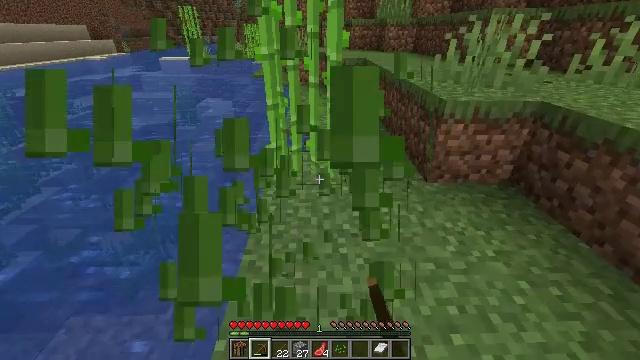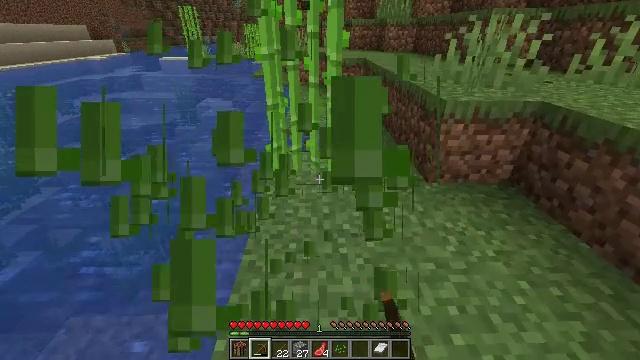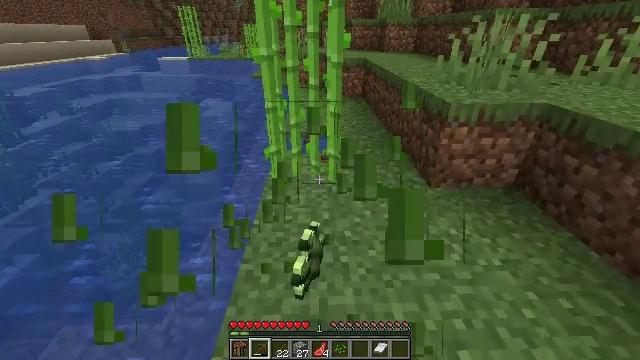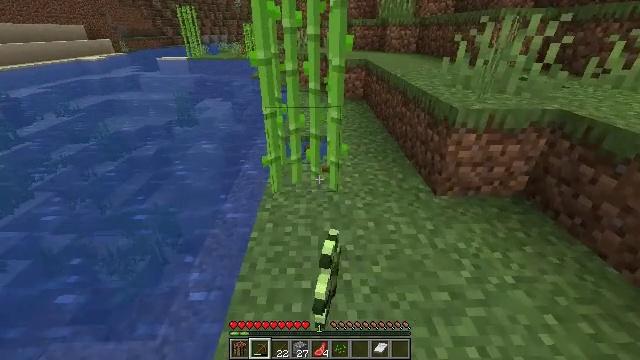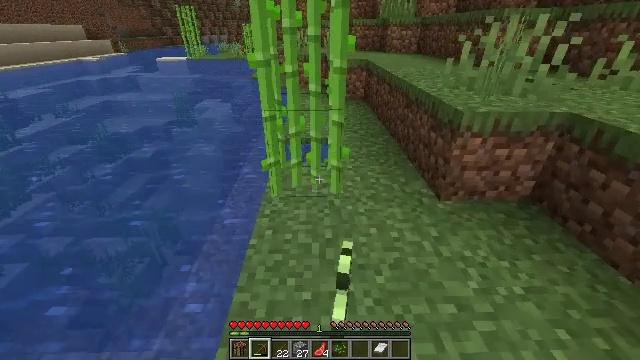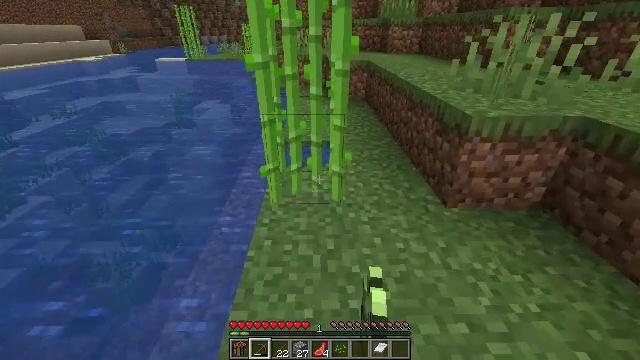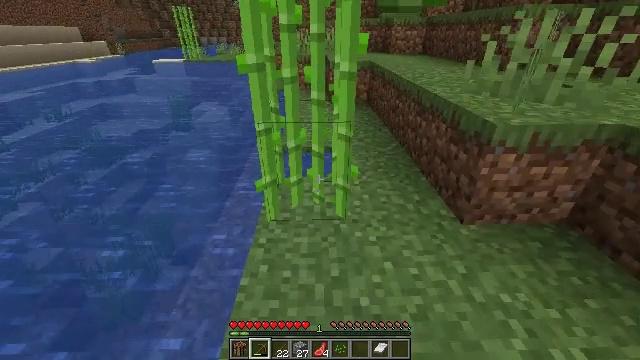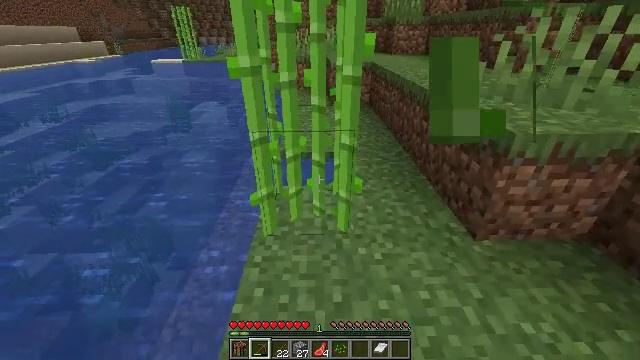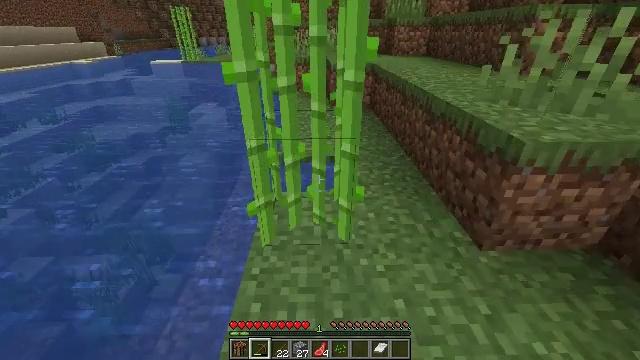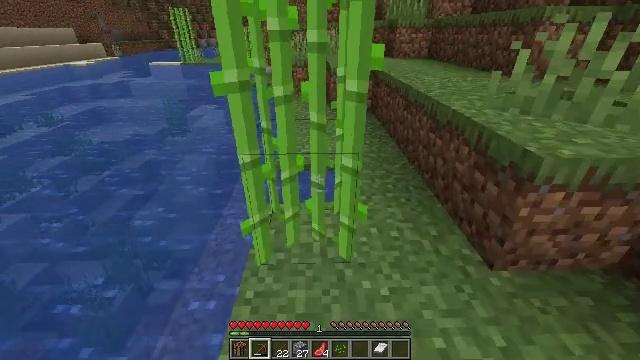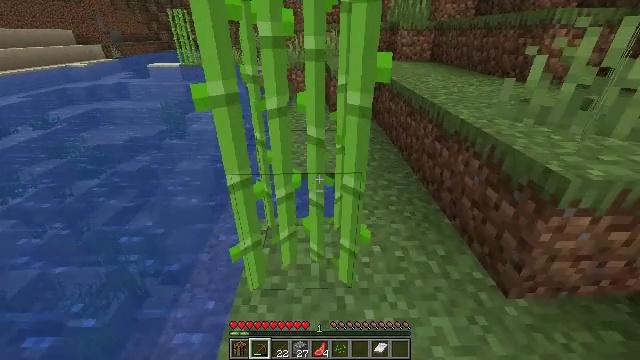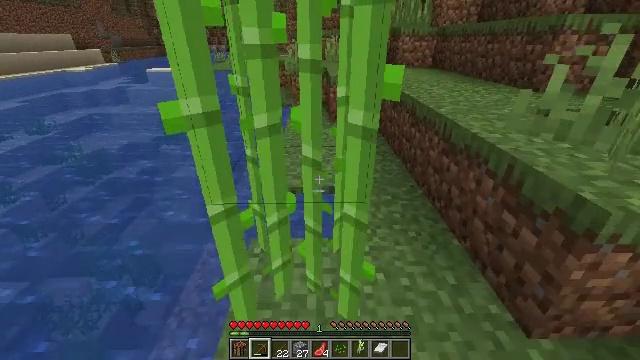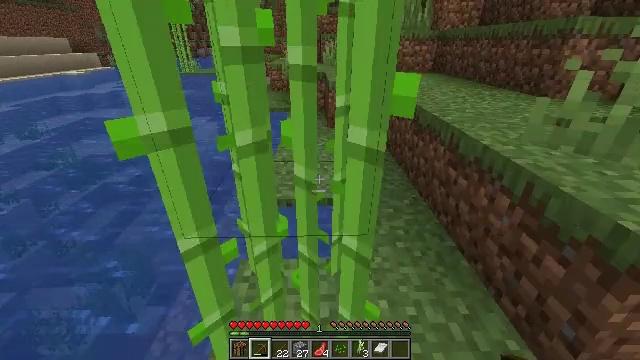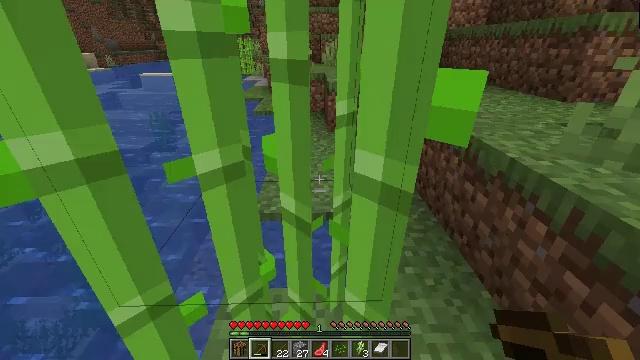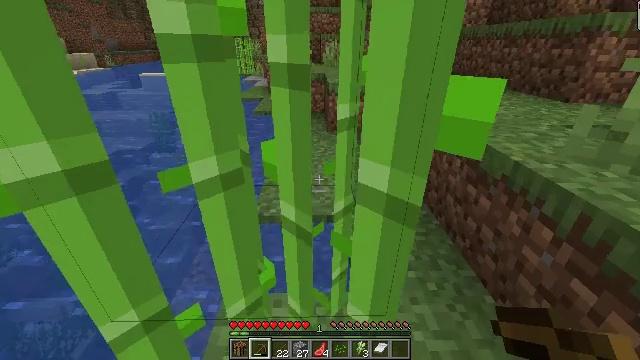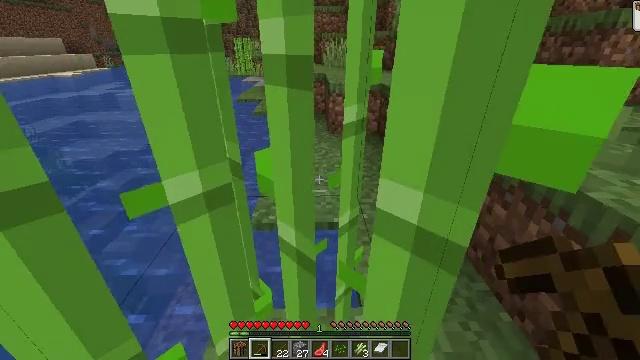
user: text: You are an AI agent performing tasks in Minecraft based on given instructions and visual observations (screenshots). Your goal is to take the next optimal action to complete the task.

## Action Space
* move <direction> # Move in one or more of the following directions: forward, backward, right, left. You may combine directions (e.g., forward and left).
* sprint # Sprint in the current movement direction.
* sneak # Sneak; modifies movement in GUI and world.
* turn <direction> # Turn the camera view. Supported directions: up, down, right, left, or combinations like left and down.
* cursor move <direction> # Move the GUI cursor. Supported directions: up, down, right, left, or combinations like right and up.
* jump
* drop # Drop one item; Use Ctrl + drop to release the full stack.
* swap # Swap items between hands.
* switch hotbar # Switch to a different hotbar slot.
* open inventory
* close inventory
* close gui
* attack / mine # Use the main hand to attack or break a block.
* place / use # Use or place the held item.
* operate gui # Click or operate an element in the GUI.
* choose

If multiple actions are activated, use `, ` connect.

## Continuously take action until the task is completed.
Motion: motion action
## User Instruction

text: Collect sugar cane near water sources.
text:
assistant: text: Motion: no_op
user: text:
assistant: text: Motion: move forward
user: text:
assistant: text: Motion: move forward
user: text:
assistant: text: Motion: move forward
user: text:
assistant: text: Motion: move forward
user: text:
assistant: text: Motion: move forward
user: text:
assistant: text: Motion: move forward
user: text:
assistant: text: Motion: move forward
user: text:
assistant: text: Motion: move forward
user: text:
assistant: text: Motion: move forward
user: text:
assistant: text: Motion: move forward
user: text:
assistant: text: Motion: move forward
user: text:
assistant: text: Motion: move forward
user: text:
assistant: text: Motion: no_op
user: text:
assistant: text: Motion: no_op
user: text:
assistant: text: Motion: no_op
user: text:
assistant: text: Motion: attack / mine
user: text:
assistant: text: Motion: attack / mine
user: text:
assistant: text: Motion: attack / mine
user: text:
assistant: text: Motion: no_op
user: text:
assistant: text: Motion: no_op
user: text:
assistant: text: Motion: no_op
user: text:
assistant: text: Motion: move forward
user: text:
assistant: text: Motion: move forward
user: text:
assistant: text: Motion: move forward
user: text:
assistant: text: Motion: move forward
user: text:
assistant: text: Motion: move forward, turn down
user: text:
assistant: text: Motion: move forward, turn left and down
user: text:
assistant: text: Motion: turn down
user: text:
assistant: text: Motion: turn left and down